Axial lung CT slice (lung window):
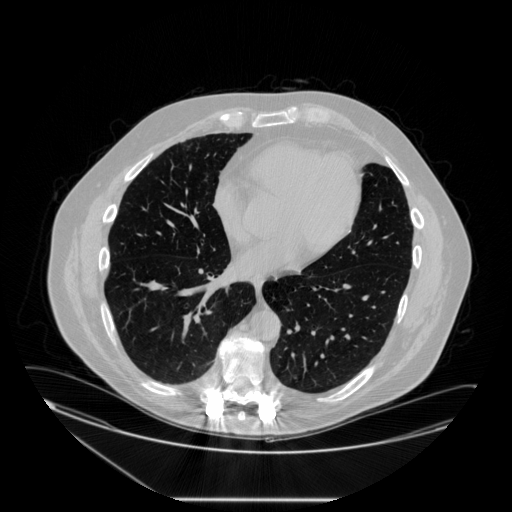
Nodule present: no